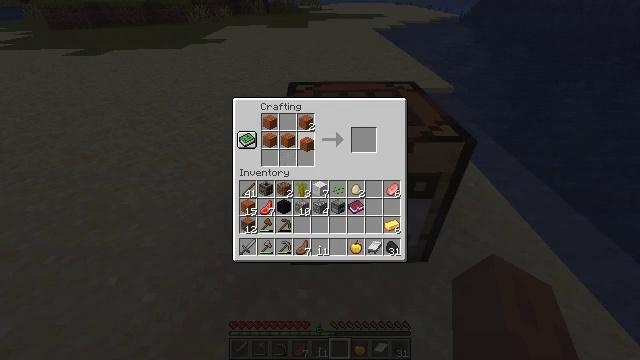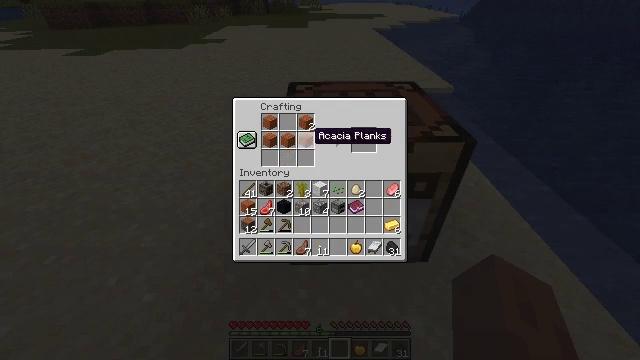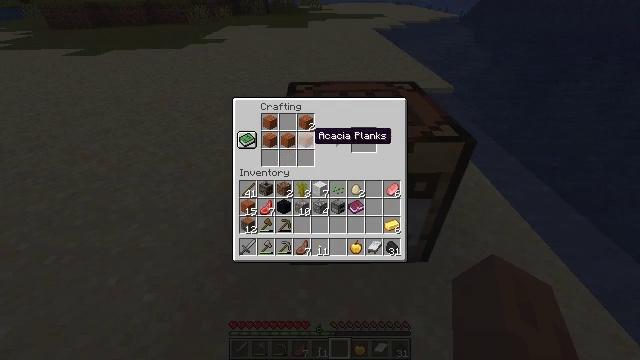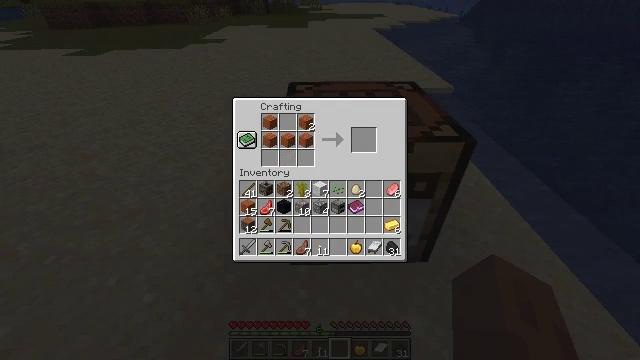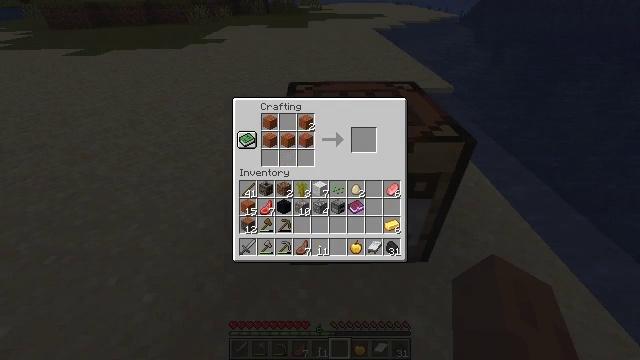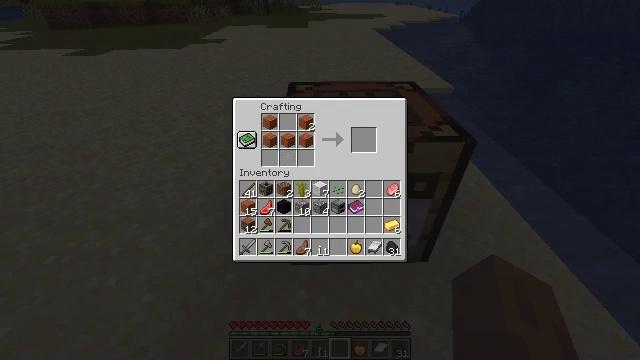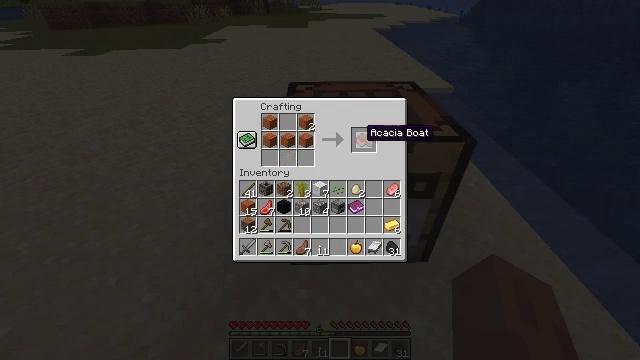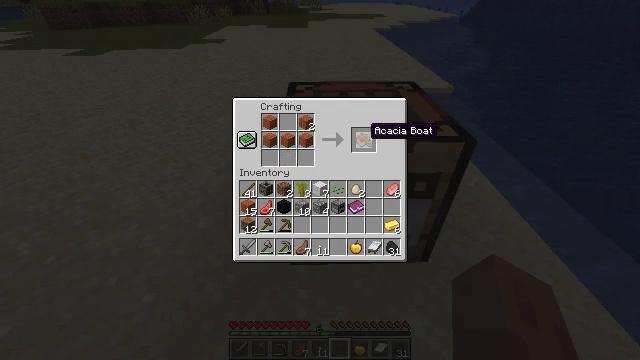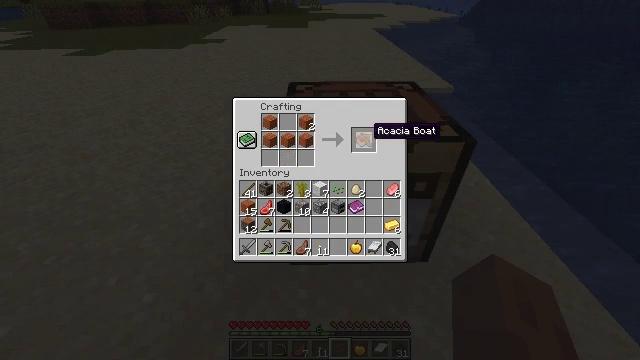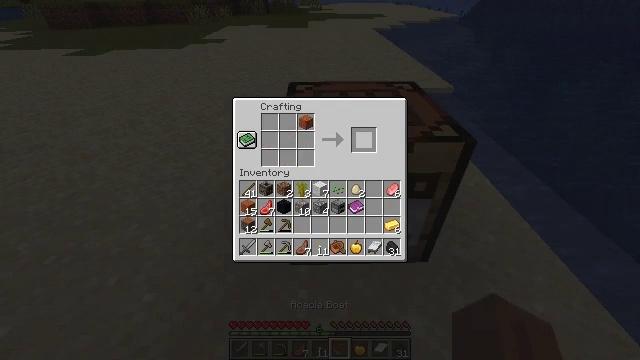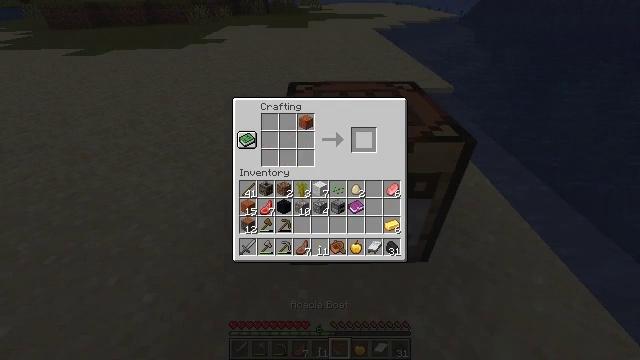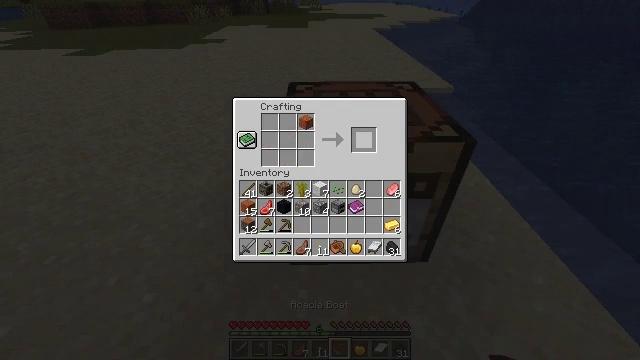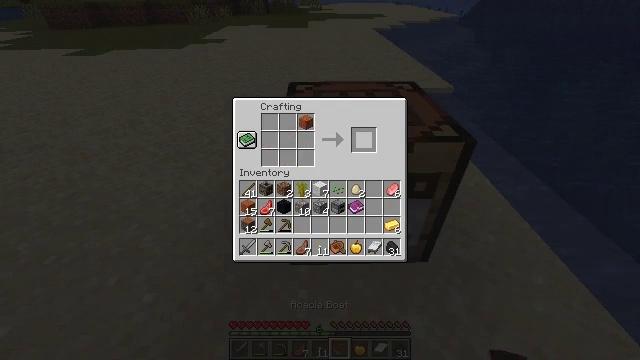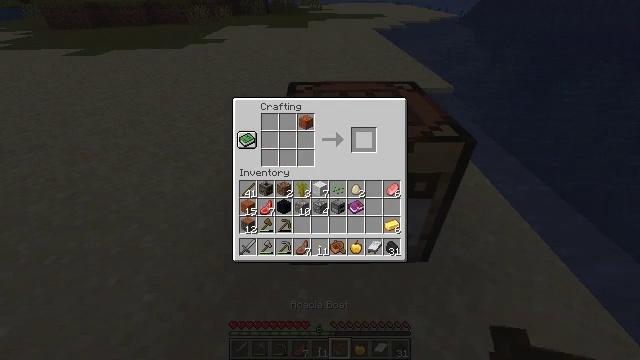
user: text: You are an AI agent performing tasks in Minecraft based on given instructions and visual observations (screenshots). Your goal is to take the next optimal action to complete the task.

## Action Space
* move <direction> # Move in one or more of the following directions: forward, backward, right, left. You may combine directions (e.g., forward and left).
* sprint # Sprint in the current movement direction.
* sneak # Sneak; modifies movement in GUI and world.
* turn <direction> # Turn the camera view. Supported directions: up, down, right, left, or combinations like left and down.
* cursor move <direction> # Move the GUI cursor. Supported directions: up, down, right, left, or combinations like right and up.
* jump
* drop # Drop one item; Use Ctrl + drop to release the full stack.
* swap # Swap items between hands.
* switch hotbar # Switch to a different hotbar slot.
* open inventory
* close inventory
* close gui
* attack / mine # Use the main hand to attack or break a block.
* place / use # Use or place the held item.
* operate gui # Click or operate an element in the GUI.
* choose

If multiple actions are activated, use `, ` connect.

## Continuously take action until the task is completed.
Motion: motion action
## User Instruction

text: Craft a acacia boat.
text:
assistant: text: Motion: no_op
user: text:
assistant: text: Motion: no_op
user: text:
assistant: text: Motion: cursor move right
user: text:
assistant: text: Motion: cursor move right
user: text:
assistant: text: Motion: cursor move right
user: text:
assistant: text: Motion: sneak, cursor move right
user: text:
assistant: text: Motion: sneak
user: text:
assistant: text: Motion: sneak
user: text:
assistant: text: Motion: sneak, operate gui
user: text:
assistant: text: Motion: sneak, operate gui
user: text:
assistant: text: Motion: sneak, operate gui
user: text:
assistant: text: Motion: sneak
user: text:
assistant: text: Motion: sneak
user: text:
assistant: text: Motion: sneak